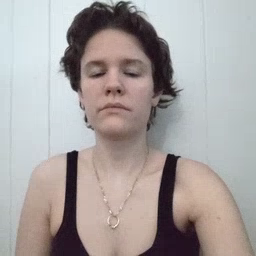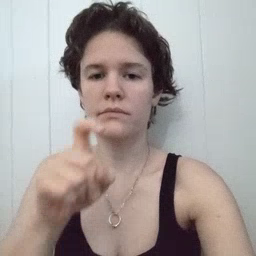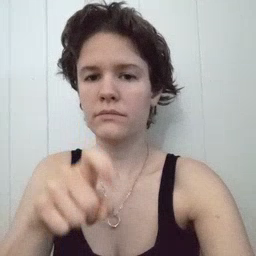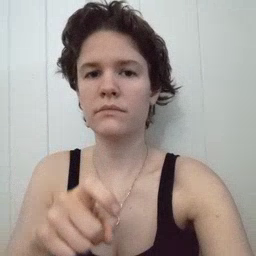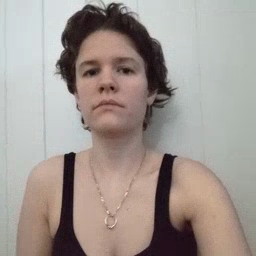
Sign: time